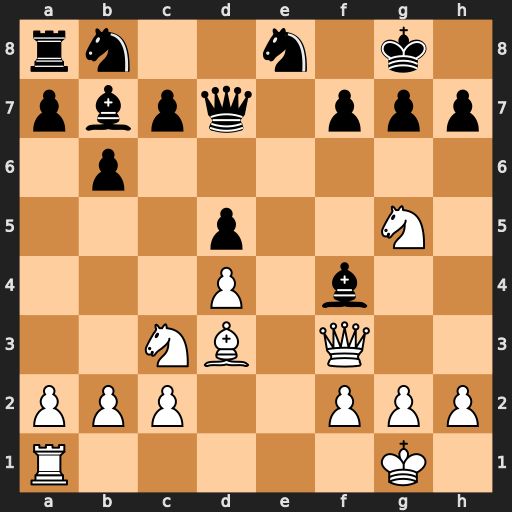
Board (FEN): rn2n1k1/pbpq1ppp/1p6/3p2N1/3P1b2/2NB1Q2/PPP2PPP/R5K1
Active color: w
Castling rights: -
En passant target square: -
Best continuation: Bxh7+ Kf8 Qxf4